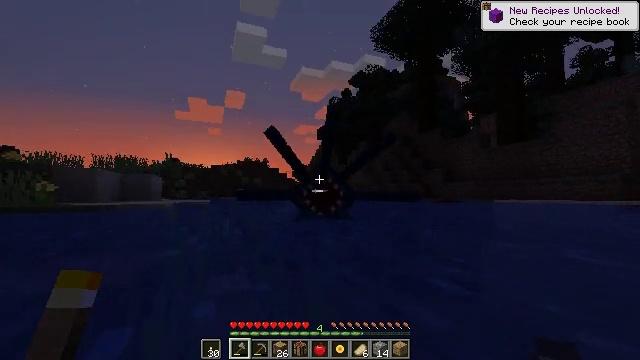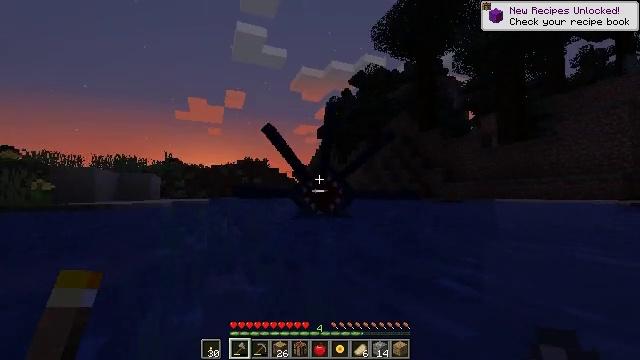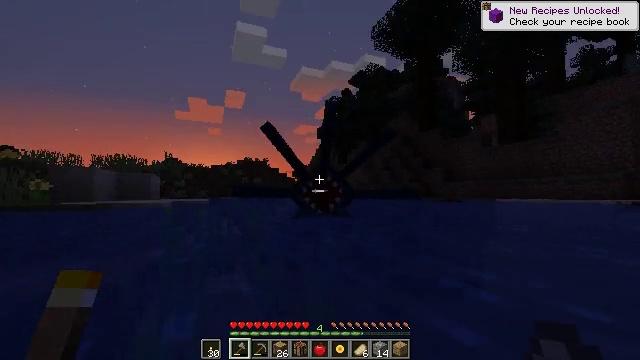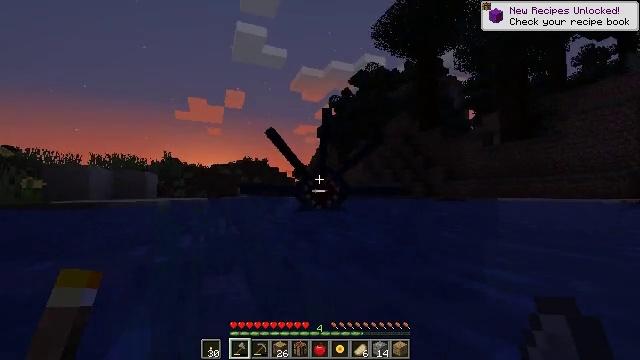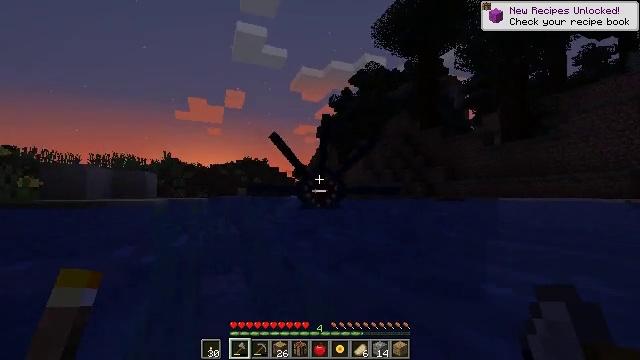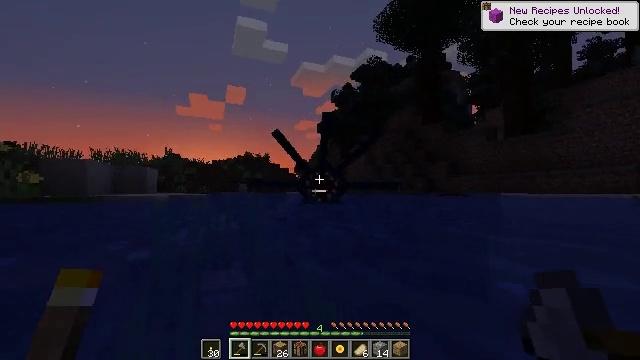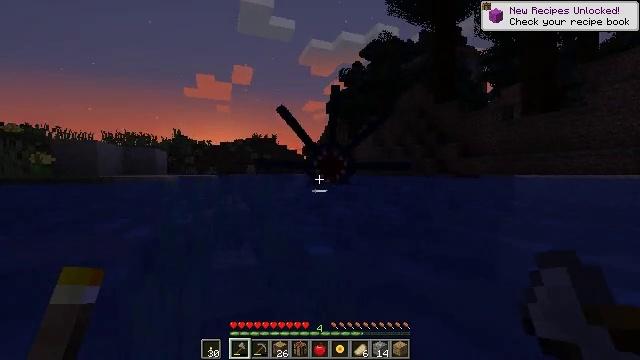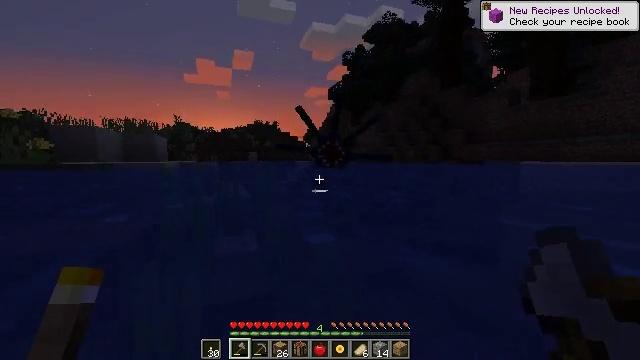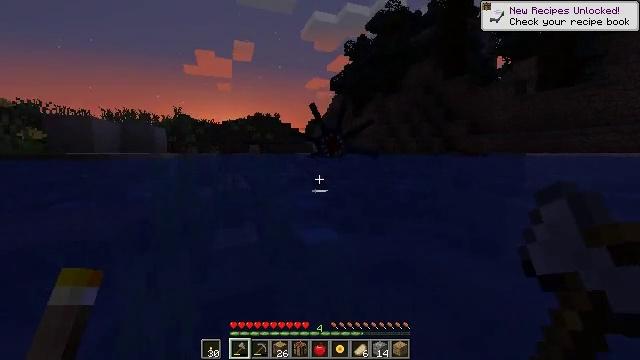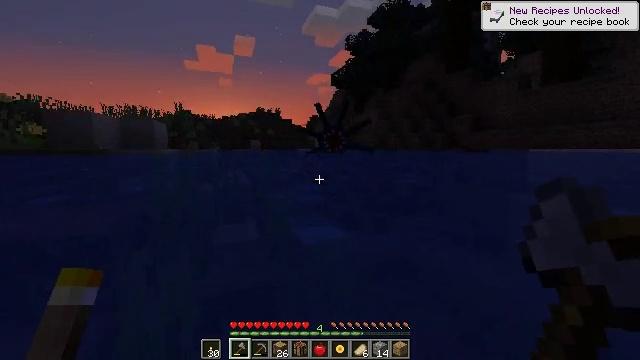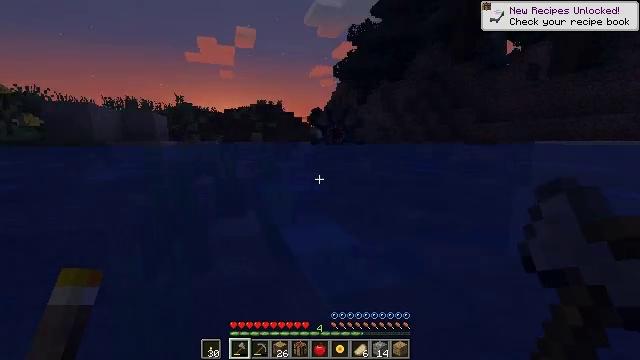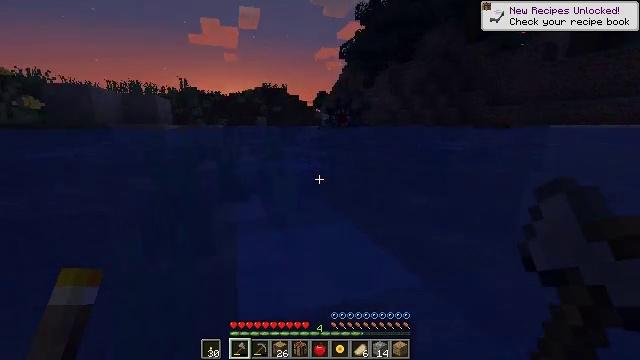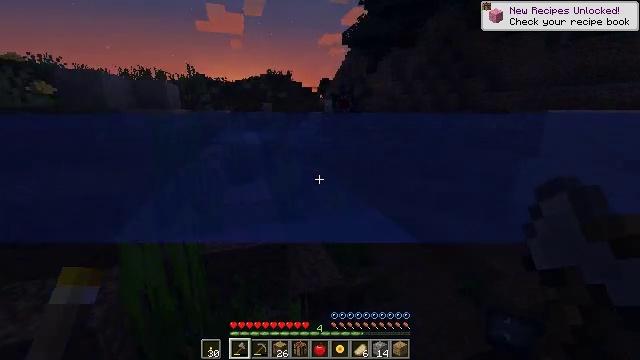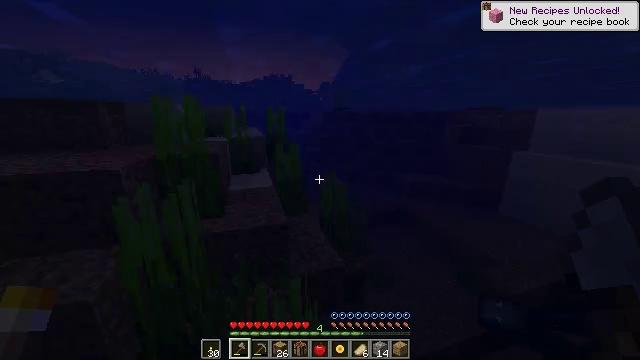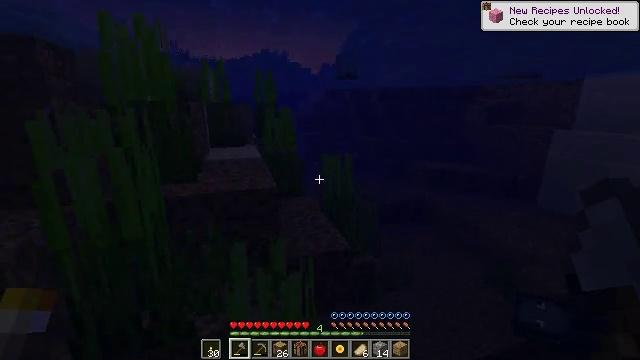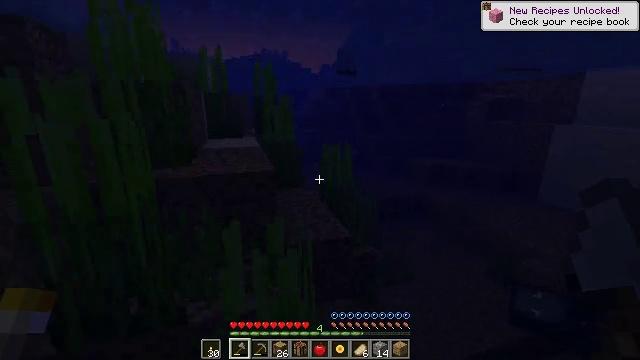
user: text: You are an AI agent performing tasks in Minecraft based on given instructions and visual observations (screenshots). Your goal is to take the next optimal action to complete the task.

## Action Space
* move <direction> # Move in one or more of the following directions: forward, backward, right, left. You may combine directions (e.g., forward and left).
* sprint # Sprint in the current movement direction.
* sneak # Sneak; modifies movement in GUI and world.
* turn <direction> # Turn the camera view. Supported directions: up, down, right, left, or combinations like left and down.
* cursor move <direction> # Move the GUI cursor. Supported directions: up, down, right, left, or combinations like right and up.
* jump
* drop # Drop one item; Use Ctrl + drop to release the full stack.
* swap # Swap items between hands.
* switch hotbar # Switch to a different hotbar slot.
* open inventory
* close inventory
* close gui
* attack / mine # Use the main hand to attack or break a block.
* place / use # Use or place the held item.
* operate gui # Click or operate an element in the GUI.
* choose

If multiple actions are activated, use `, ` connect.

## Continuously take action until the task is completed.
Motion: motion action
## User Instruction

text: Hunt aquatic mobs.
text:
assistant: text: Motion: move forward, sprint
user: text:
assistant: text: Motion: move forward, sprint
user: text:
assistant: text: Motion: move forward, sprint
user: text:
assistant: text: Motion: move forward, sprint
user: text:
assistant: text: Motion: move forward, sprint
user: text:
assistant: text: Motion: move forward, sprint, turn left and down
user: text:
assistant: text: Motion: move forward, sprint, turn down
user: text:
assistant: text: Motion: move forward, sprint, turn down
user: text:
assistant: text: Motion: move forward, sprint
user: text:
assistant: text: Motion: move forward, sprint, turn down
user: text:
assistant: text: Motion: move forward, sprint, turn left and down
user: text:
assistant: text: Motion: move forward, sprint, turn down
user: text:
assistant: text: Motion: move forward, sprint
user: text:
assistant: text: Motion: move forward, sprint
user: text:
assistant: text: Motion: move forward, sprint
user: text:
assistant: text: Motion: move forward, sprint
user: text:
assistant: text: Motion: move forward, sprint
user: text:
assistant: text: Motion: move forward, sprint
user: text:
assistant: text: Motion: move forward, sprint, turn up
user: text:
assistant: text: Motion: move forward, sprint, turn up
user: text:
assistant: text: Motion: move forward, sprint, turn up
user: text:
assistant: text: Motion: move forward, sprint, turn up
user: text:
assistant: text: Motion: move forward, sprint
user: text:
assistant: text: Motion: move forward, sprint
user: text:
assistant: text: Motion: move forward, sprint
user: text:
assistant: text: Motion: move forward, sprint
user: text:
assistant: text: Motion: move forward, sprint
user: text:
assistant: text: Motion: move forward, sprint
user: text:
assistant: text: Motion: move forward, sprint
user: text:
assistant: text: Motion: move forward, sprint